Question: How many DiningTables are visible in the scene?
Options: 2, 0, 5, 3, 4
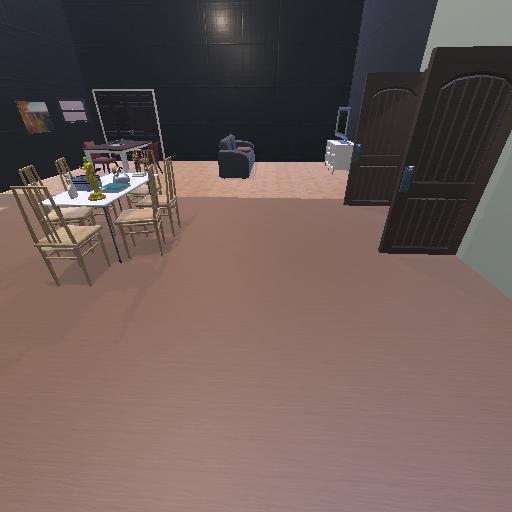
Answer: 2